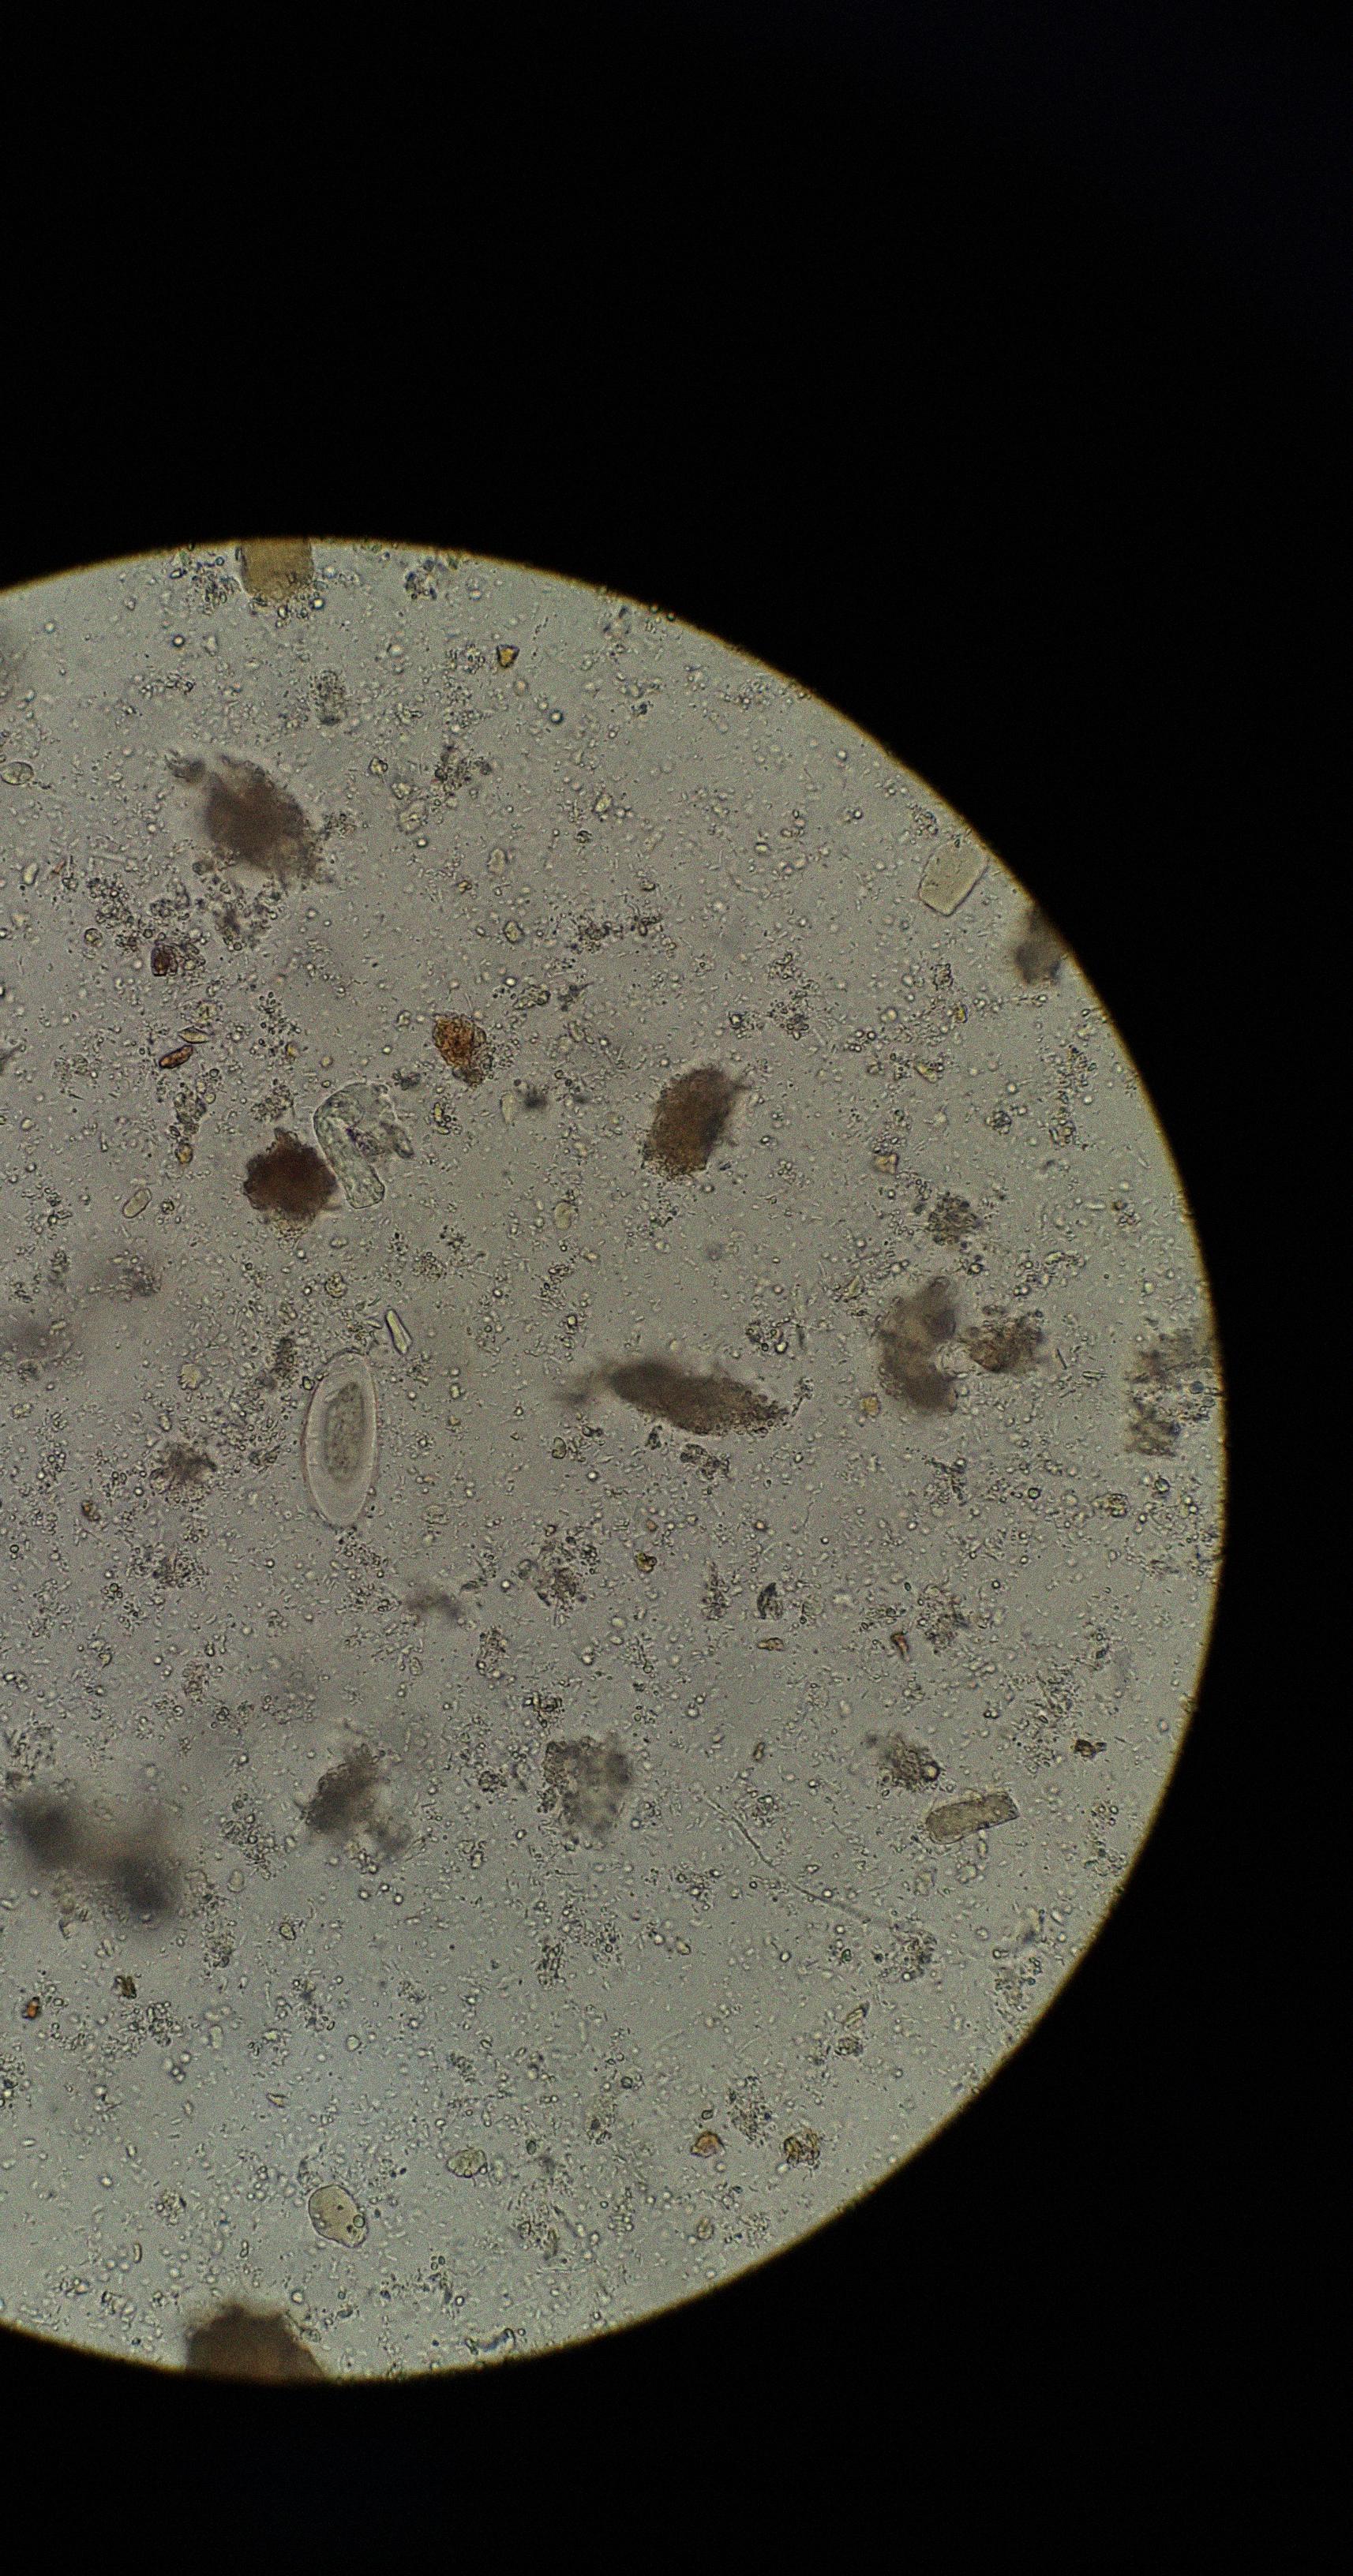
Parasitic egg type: Enterobius vermicularis